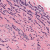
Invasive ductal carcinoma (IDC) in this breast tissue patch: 1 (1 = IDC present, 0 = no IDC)